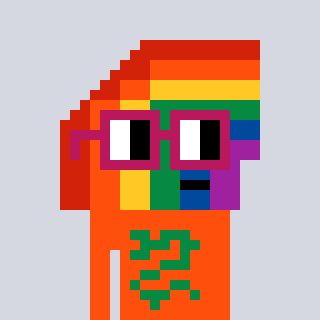
a pixel art character with square dark red glasses, a rainbow-shaped head and a orange-colored body on a cool background